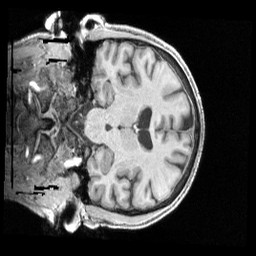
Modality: T1w
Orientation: coronal
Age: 71
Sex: male
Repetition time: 2.4 s
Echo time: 0.00222 s